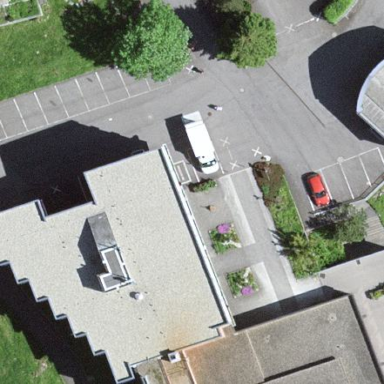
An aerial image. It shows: Parking area.